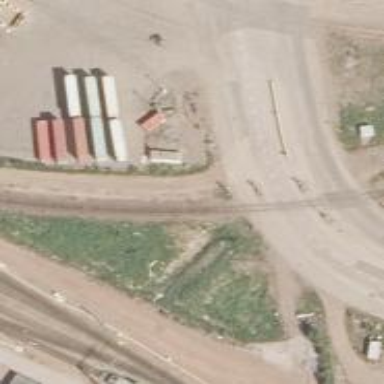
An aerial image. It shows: Railway crossing.